Question: I am using Gradle, but the output war file (on /build/libs/project-version.war) has only the WebContent information.
Here's how I've set up my build.gradle file:
'''
//others
apply plugin: "war"
//repos and dependencies
webAppDirName = 'WebContent'
sourceSets {
main {
java {
srcDir 'src'
}
resources {
srcDir 'src'
}
}
}
'''
And when I run command the WAR content is:

Can you guys help me out setting up the correct WAR ?
Thanks
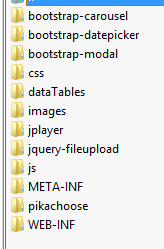
Answer: Actually, the WAR Content is correct.
If you are going to build a WAR you need to specify this for it to build correctly:
'''
webAppDirName = 'WebContent'
sourceSets {
main {
java {
srcDir 'src'
}
resources {
srcDir 'src'
}
}
}
'''
Hope this helps.